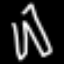
Label: pants